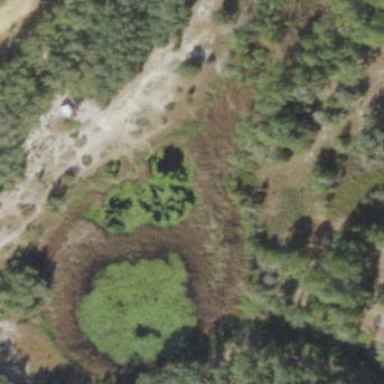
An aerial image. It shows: Marshy wetland area.